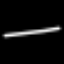
Label: line